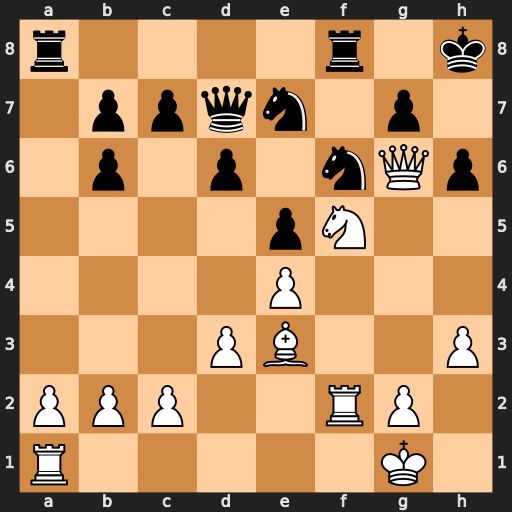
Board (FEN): r4r1k/1ppqn1p1/1p1p1nQp/4pN2/4P3/3PB2P/PPP2RP1/R5K1
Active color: w
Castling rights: -
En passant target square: -
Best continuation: Qxg7#